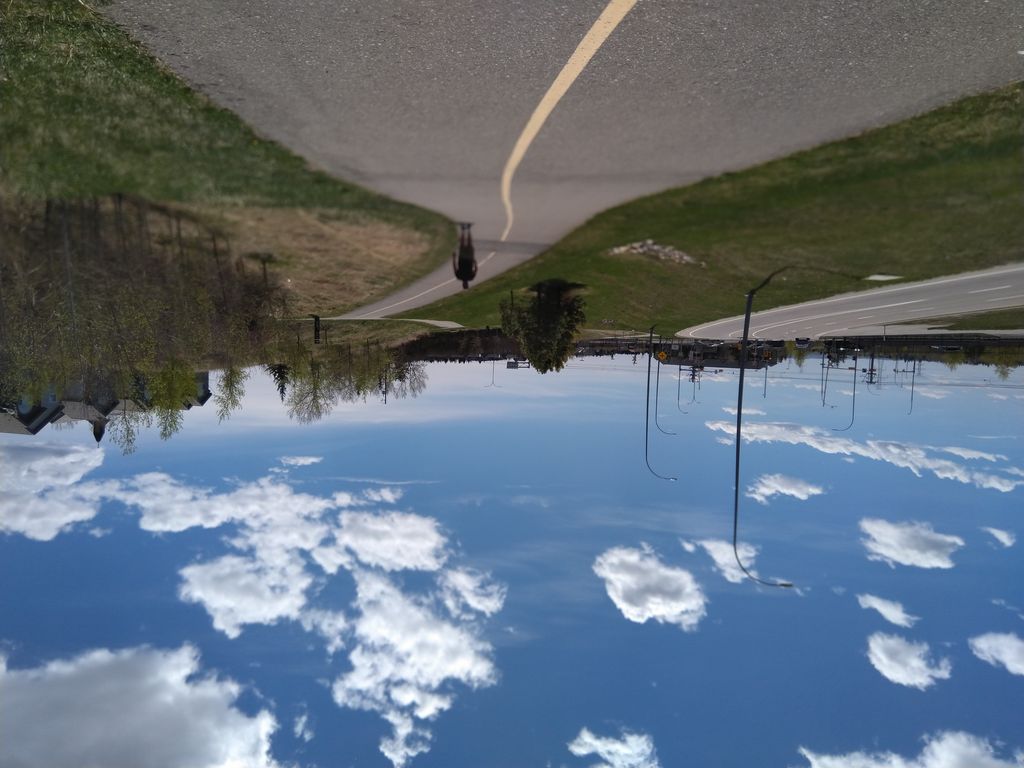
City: calgary